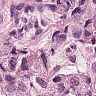
Metastatic tissue present: yes